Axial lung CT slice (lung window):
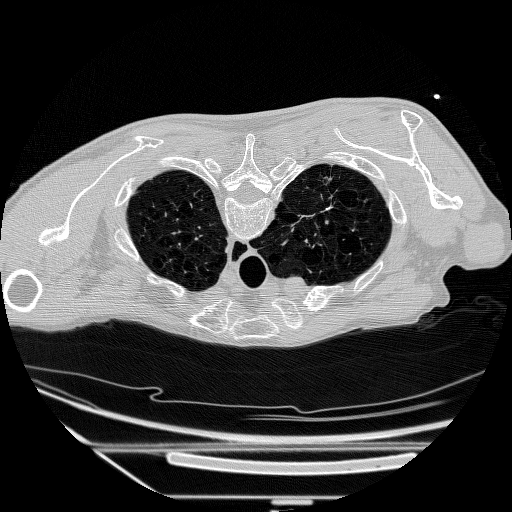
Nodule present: no